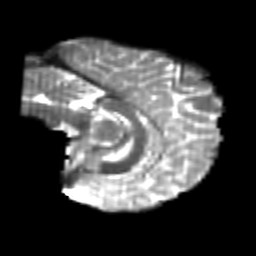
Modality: T2w
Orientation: sagittal
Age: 21
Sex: female
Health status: healthy
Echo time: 0.074 s